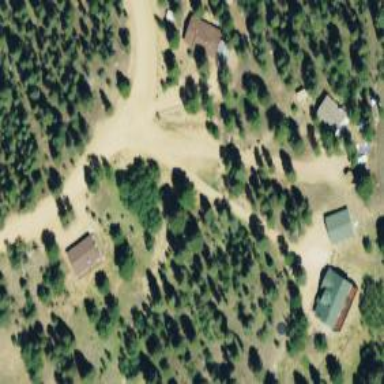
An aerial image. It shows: Driveway leading to service road.